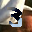
Label: 3